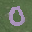
Label: 0